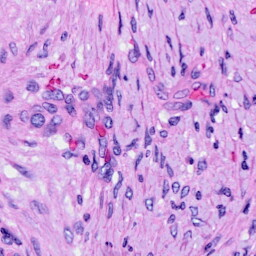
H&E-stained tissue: Ovarian